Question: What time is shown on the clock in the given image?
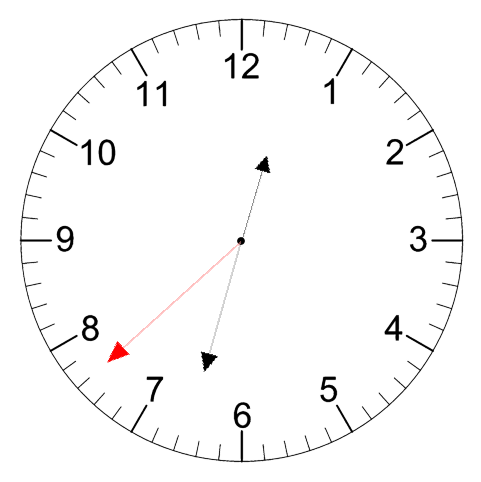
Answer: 12:32:38